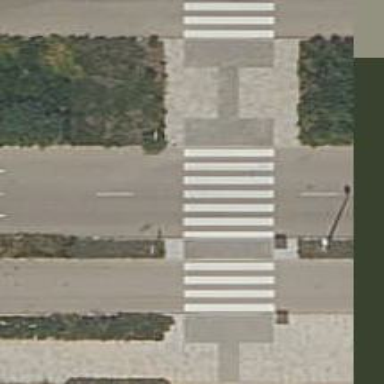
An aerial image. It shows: Uncontrolled crossing on the road.